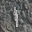
Label: 1